Question: I have localized my Info.plist file, because I have to have different names for the app in different languages.
Since I did that, the project window shows this button: choose info.plist file.

If I click this button a window pops up with no choices. And worst than that, the project will not compile, giving an error
In fact the message is correct, because Xcode removed it from that location and added a copy of Info.plist to every localized directory (en.lproj, PT.lproj, etc.).
So... how do I fix this?
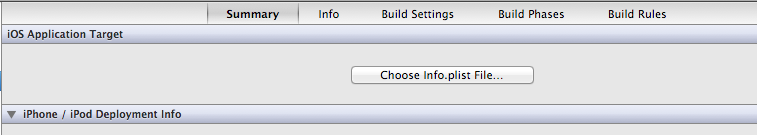
Answer: After fighting with Xcode, the only solution that works is this: <URL>
You cannot localize Info.plist as I did. you have to create a strings file and localize that. Some magic links the the strings file to the info.plist.